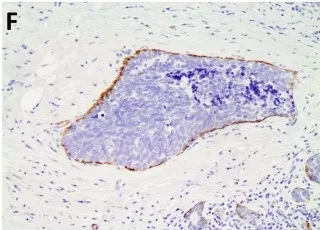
(F)
in situ component smooth muscle myosin stain.
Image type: pathology (immunostaining)